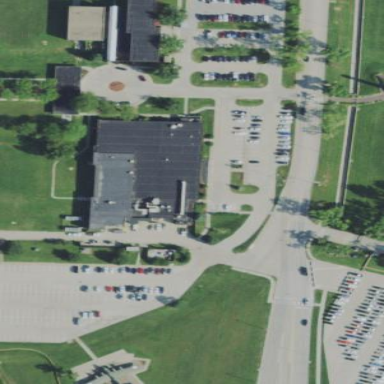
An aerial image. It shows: Office building.